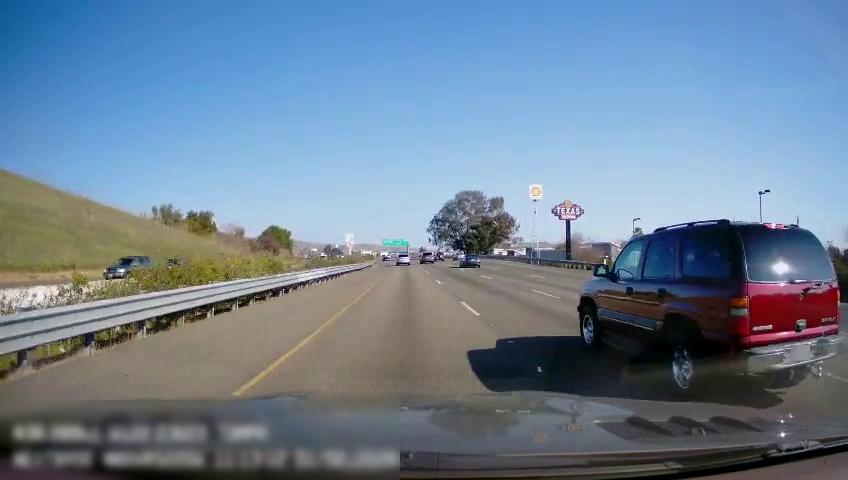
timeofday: Day
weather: Sunny
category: Drivable Space
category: Drivable Space
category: Vehicles | Car
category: Vehicles | Car
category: Vehicles | Car
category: Vehicles | Car
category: Vehicles | SUV
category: Vehicles | SUV
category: Vehicles | SUV
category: Lanes | Alternate Lane
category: Lanes | Current Lane
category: Lanes | Current Lane
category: Lanes | Alternate Lane
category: Traffic | Signs